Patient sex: M
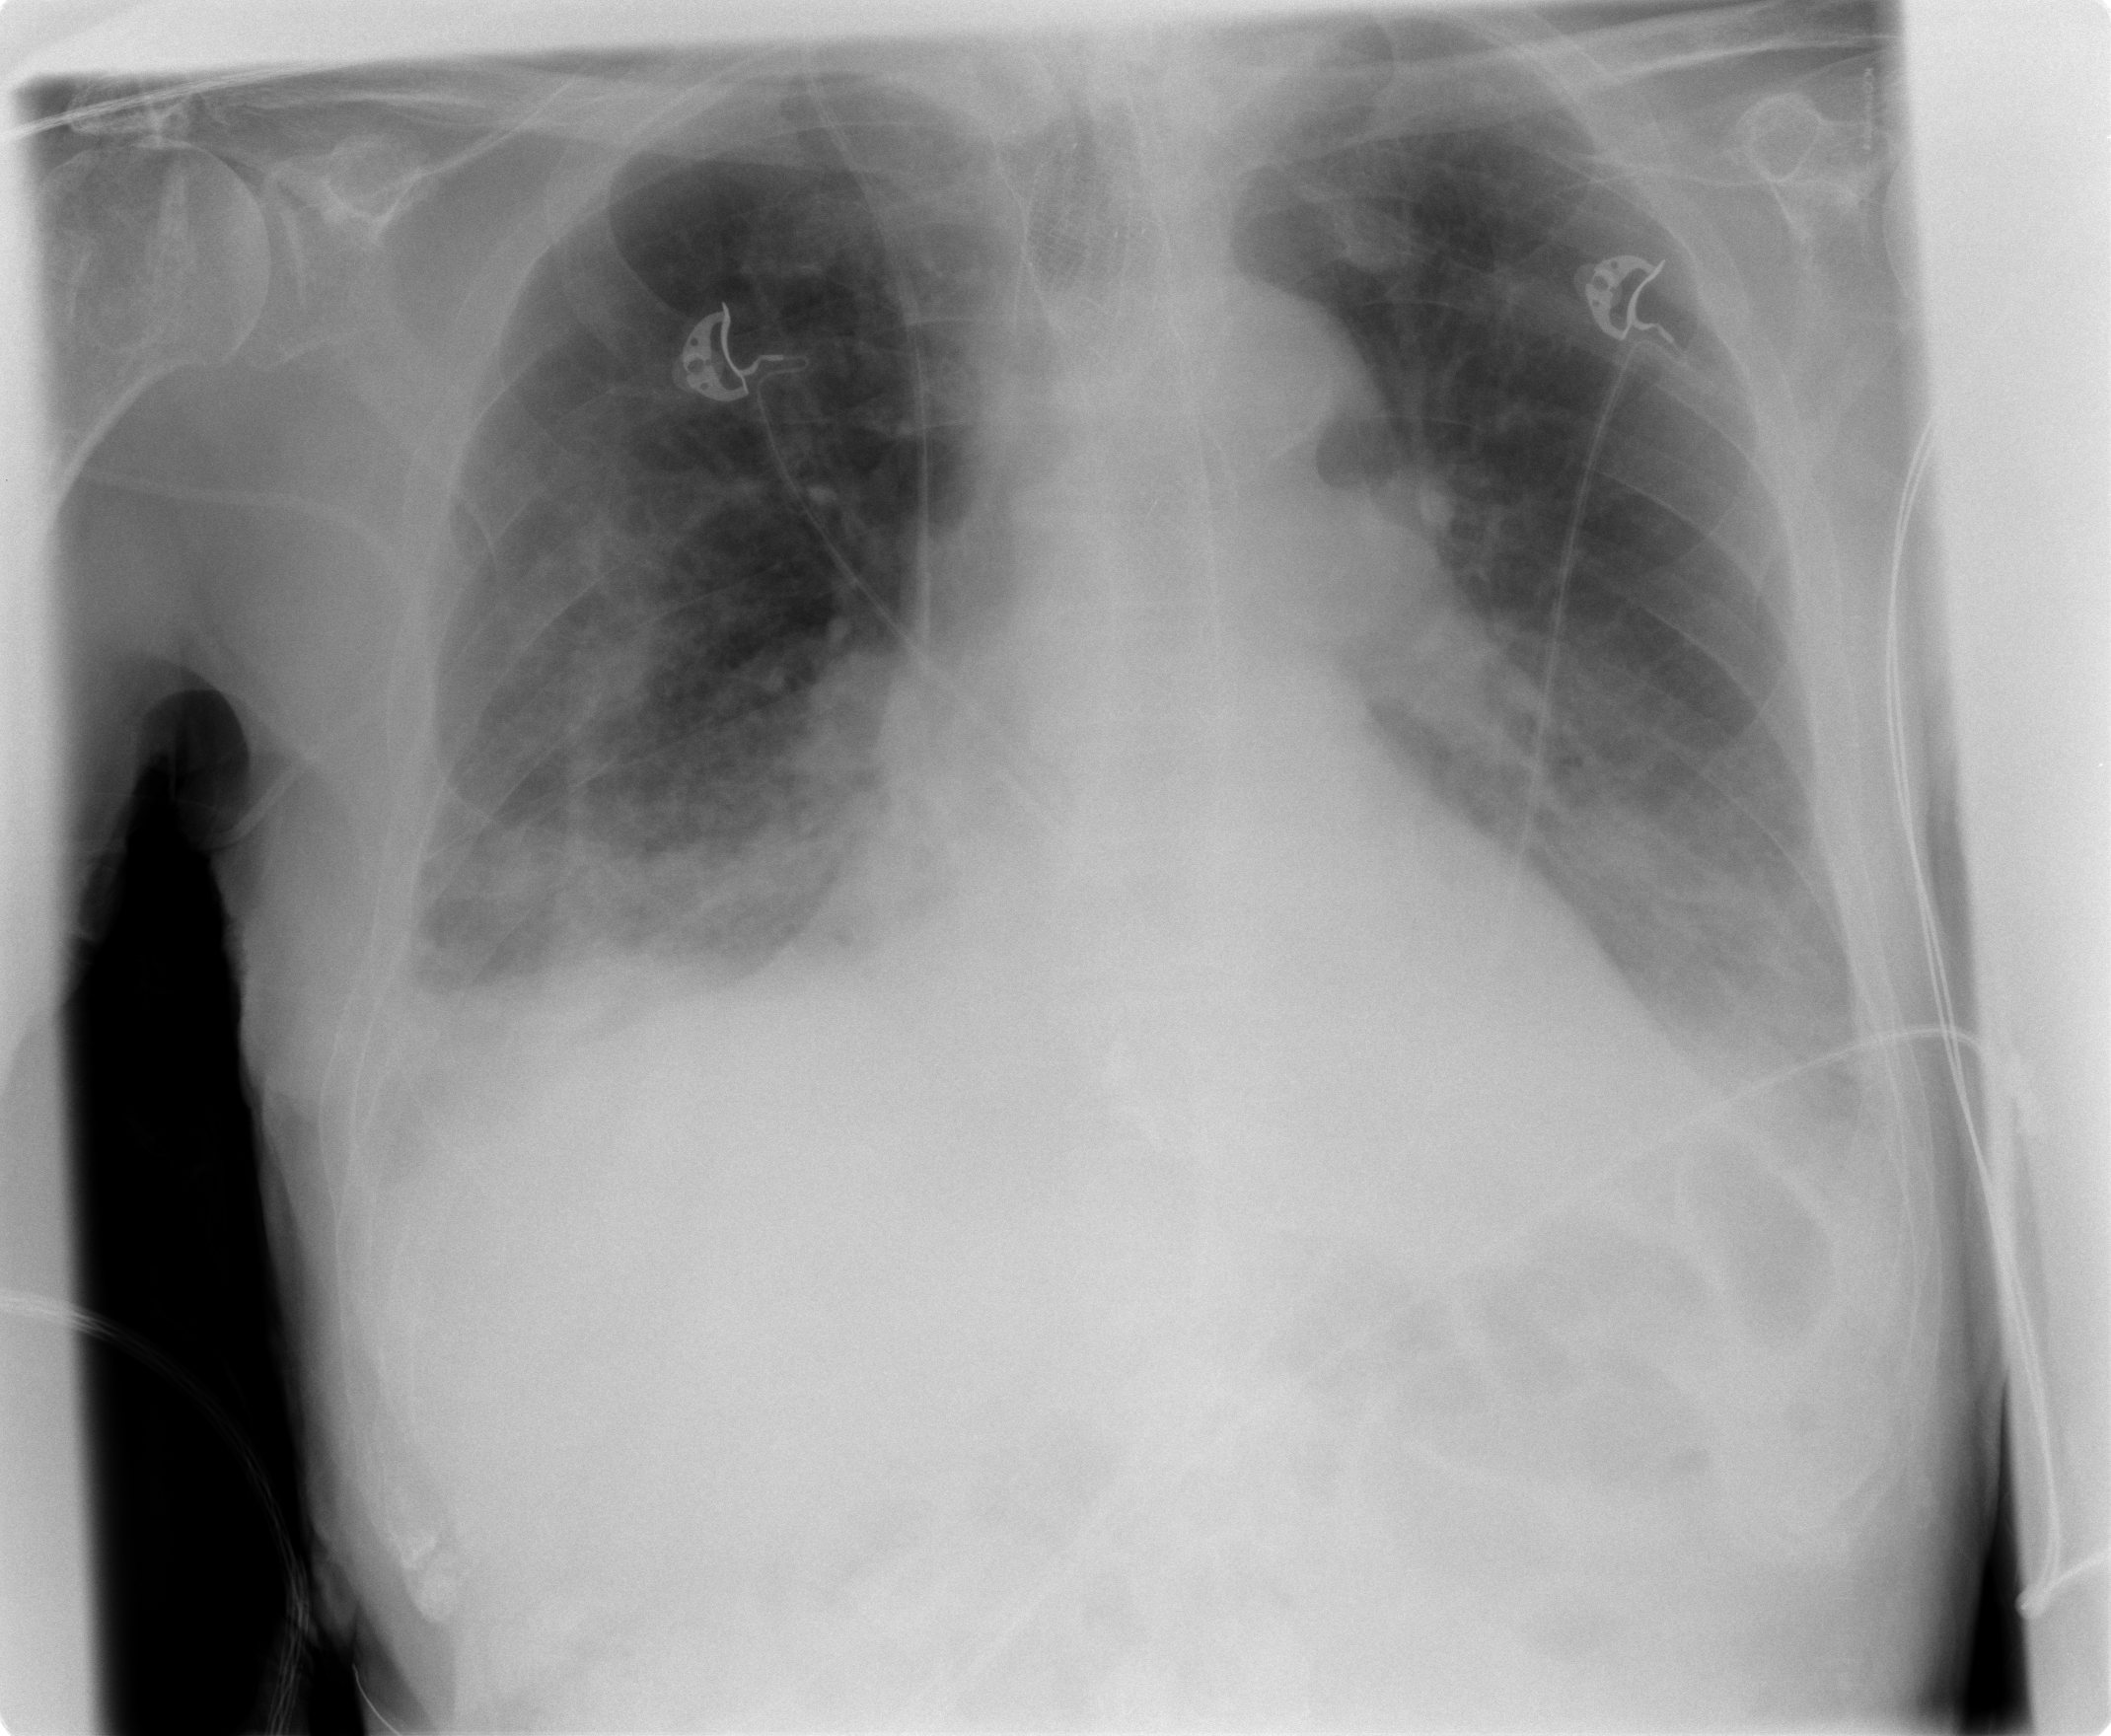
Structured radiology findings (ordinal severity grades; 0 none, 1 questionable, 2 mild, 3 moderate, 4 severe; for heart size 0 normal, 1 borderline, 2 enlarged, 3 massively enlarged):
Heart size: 0
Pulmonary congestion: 0
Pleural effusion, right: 2
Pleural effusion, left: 2
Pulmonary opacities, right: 2
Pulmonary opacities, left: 1
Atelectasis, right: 2
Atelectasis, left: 2